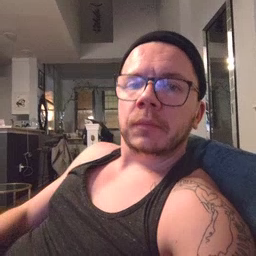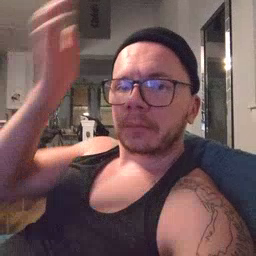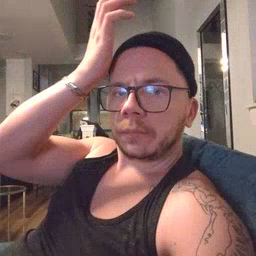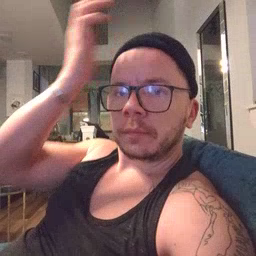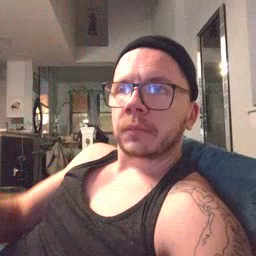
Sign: garbage